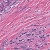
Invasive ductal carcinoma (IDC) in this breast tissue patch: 1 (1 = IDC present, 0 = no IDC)